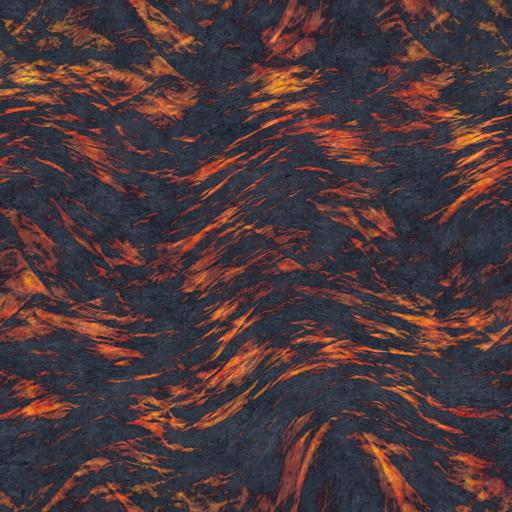
Tags: fire lava magma vulcan